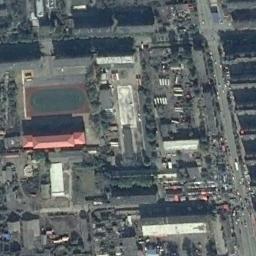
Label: ground_track_field